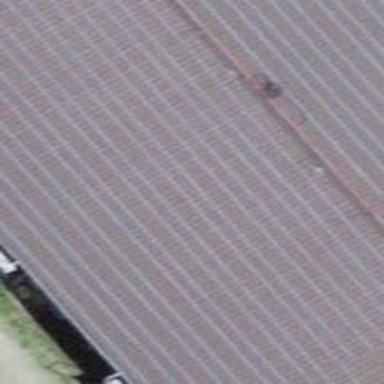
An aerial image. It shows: Solar power generator with photovoltaic panels.